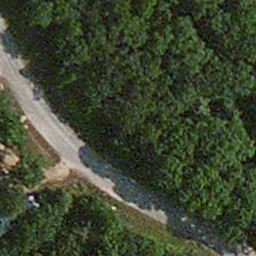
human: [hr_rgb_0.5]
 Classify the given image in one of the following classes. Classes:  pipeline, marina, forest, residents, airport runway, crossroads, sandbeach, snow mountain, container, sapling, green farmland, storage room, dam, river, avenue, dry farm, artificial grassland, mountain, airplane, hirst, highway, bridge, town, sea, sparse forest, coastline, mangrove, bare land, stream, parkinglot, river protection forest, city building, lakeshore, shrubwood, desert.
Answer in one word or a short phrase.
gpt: avenue